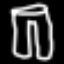
Label: pants